Question: I am looking for a neat solutions for the multiple Forms.
Have a look at the example screenshot:

There are three networks in the dropdown, AT&T, Verizon Wireless and T-Mobile.
I've selected 'AT&T' from the dropdown list and then 'Sale Type' radios appear.
T-Mobile network may have Sale Type as 'AT&T' network but two extras Sale Type.
Majority of the text boxes from all the Sale Type are the same. For example:
Consumers will have 20 Fields and Business have 27 Fields (Extras Fields). Sim-Only will have less fields - 15 Fields (A few removed and new fields).
What is a good solution implement like this and DRY principle?
I have used jQuery with a lot of but it get real messy. Example:
'''
$(".at&t_consumer_radio").click(function(){
showSaleType("at&t_consumer");
});
function showSaleType(type) {
if (type == "at&t_consumer") {
$('.name').hide();
$('.name').hide(); and so on..
}
}
'''
When completing the form, then I use PHP to validate it.
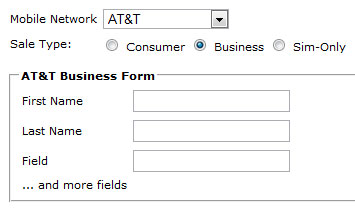
Answer: Here's the Fiddle: <URL>
Your best bet is to create the following class tags:
.att, .verizon. , .tmobile, .consumer, .business, .sim
Then you can tag the fields based on when they need to be hidden. If a field is used for verison then it'd get a verizon class. If a field is bussiness type then it'd get the business class. Also add the "hide" class to any field that isn't ALWAYS showing.
'''
Some Field:
<input type="text" class=" hide verizon att consumer" />
Another Field
<input type="text" class = " hide att business" />
'''
Make sure to label every field. Also make sure your radio buttons and the options in your select have values that match the classes. And give your select and radio button a class of 'option', like so:
att
verizon
tmobile
'''
<input type='radio' name='sale_type' class='option' value="business" />
<input type='radio' name='sale_type' class='option' value="consumer" />
<input type='radio' name='sale_type' class='option' value="consumer" />
'''
.. and so on
Now for the Jquery:
'''
//selectId is the ID of your select
// myform is the id of your form
$(".option").change(function()
{
// get the value of our select and option
carrier = $('#selectId option:selected').val();
sale_type = $('input[name=sale_type]:checked').val();
// Hide all fields that don't always show up.
$(".hide").hide();
//Show all fields that match our carrier and sale type
$(".hide").each(function(){
if($(this).hasClass(carrier) && $(this).hasClass(sale_type))
{
$(this).show();
}
});
});
'''
There you have it. Anytime a new option is selected all the fields that aren't part of the form all the time will be hidden and the ones matching your carrier and sale type will then be shown. It will happen almost immediately and the user won't be able to tell the different. You can do some fading to make it look more smooth if you want. Also, if a field is visible for both verizon and att then just add both classes to that input. Let me know if you have any questions.
I'll try and get a Fiddle up showing exactly how to do it.